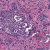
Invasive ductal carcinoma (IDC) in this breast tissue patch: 0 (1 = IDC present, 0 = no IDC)